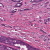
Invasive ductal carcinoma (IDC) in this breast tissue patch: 1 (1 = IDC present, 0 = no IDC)